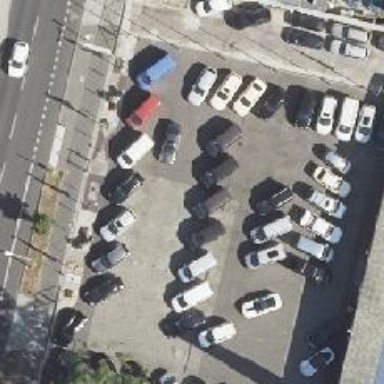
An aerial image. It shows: Shop that sells cars.